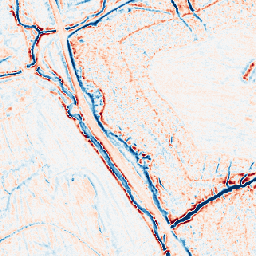
Category: edge_preserving
Decomposition family: bilateral
Decomposition parameters: d: 9
sigma_color: 50
sigma_space: 150
Upsampling method: area
Upsampling parameters: scale: 8
Upsampling scale: 8